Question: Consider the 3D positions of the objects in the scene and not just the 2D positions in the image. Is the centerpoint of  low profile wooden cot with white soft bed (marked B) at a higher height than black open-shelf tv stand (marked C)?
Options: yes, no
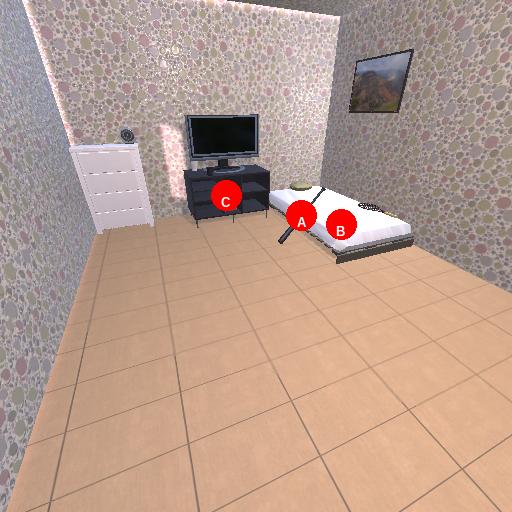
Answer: yes